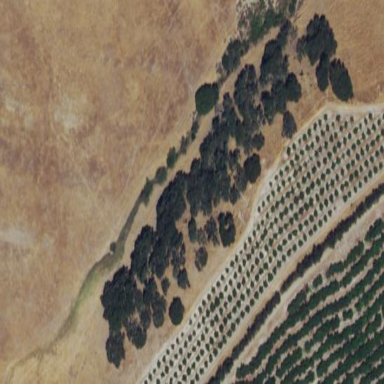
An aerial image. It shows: Orchard.